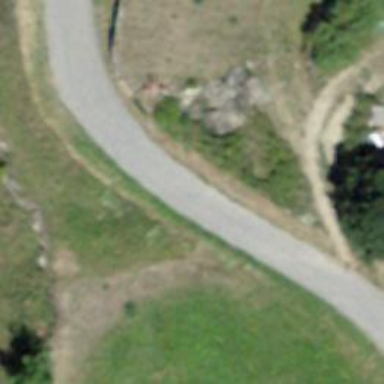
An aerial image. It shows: Unclassified road.